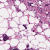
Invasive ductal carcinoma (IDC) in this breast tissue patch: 1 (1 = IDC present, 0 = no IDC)